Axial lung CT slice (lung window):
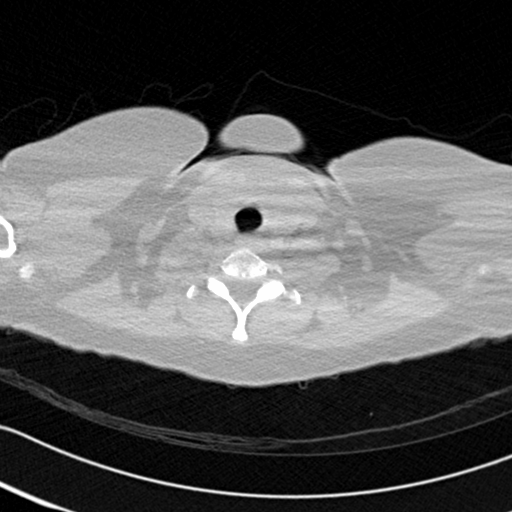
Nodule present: no